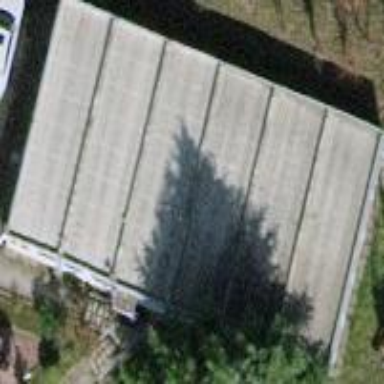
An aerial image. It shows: Industrial building.